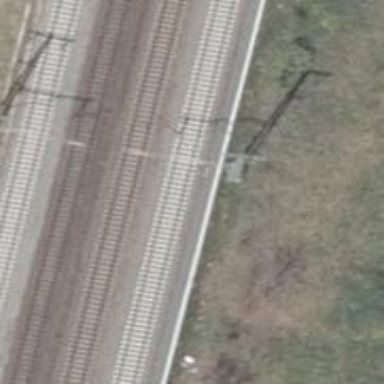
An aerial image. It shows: Power pole.